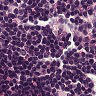
Metastatic tissue present: no